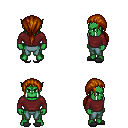
a pixel art fantasy rpg character, male body template, orc, green skin, maroon long-sleeve shirt, teal pants, brunette ponytail hairstyle, gray slippers, four views (front, back, left, right), 2x2 character sprite sheet, small pixel art, hard edges, no anti-aliasing